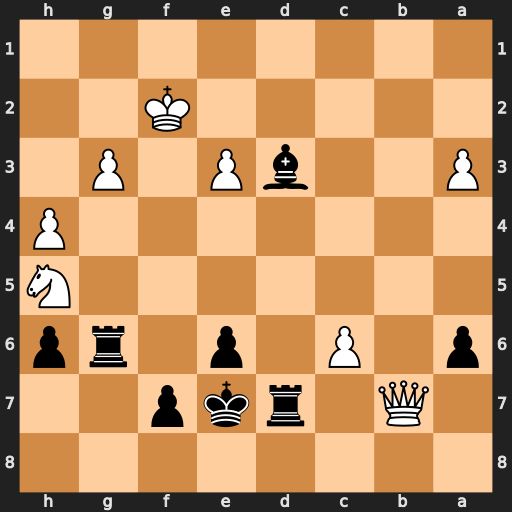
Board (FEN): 8/1Q1rkp2/p1P1p1rp/7N/7P/P2bP1P1/5K2/8
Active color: b
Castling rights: -
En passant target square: -
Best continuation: Rxb7 cxb7 Rg8